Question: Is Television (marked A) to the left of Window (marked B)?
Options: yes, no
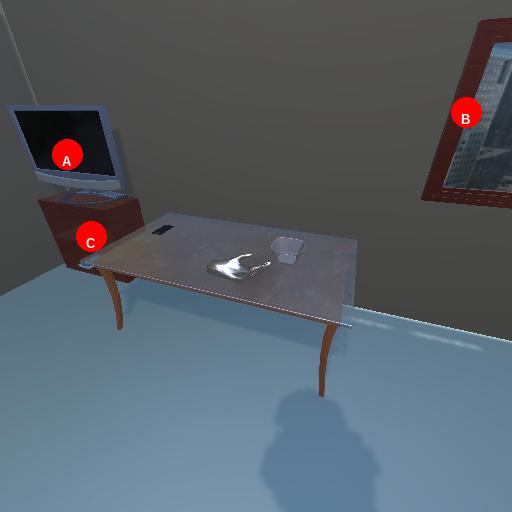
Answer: yes